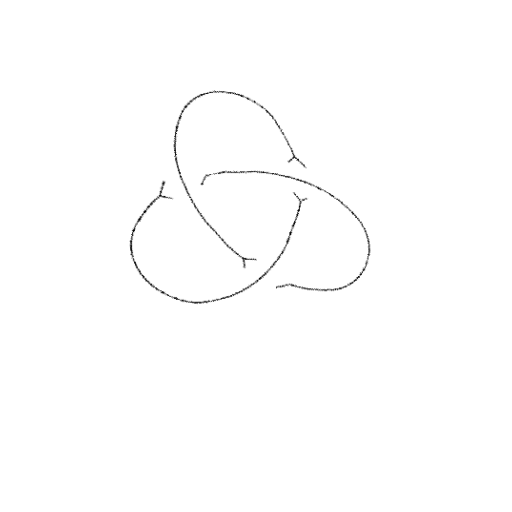
Crossing number: 3